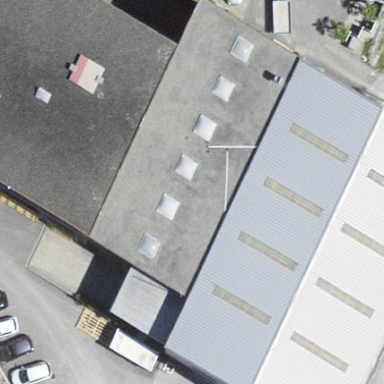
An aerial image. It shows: Industrial building with works in progress.